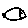
Label: fish